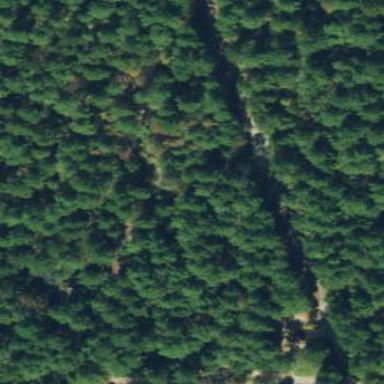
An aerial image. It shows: Forest with evergreen needle-leaved trees.